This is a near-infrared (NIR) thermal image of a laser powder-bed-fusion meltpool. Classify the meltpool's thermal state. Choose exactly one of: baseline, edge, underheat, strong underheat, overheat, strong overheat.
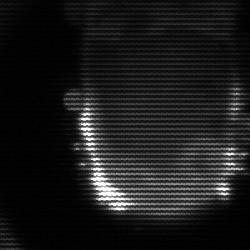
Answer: baseline